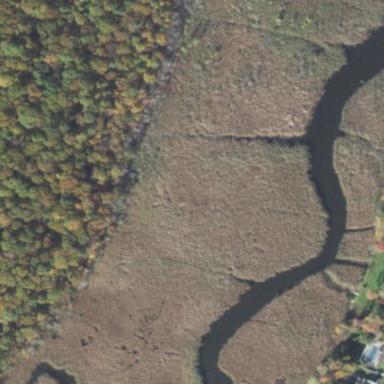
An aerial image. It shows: Beautiful wet meadow natural wetland.